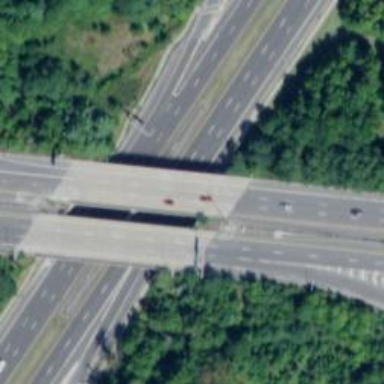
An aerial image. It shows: Urban freeway or expressway.